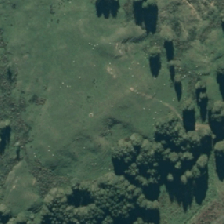
Land cover: low_producing_grassland